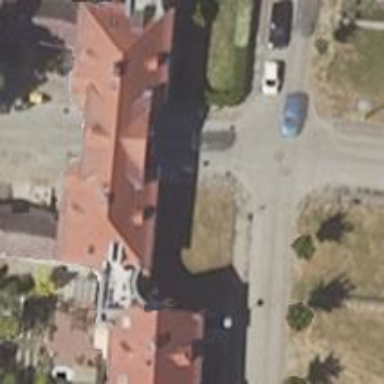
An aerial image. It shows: Residential road with sidewalks on both sides. No parking is allowed on either side of the road.